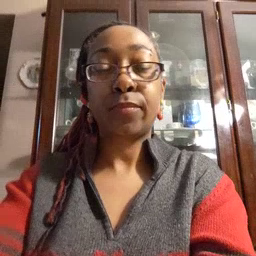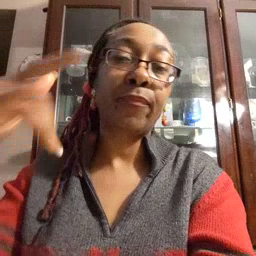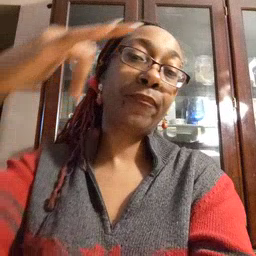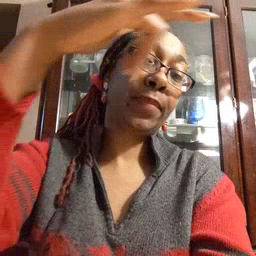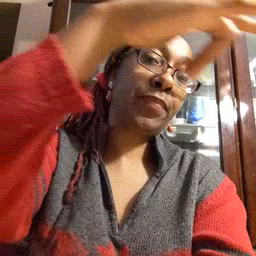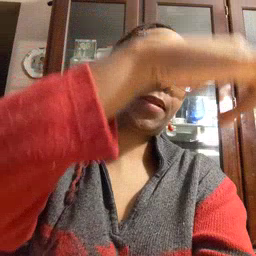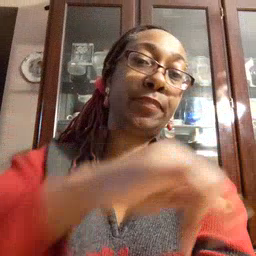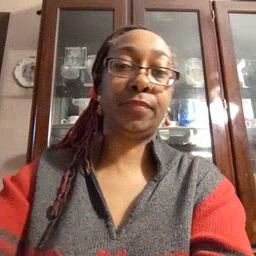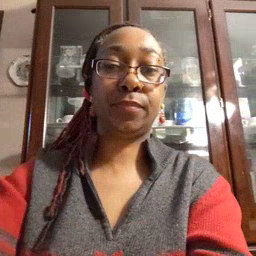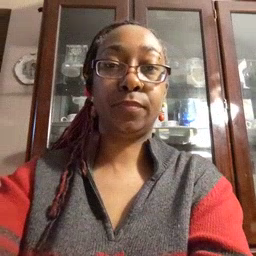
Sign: airplane